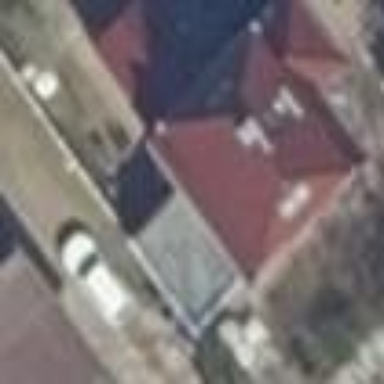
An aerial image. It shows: Detached building with half-hipped roof.